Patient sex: M
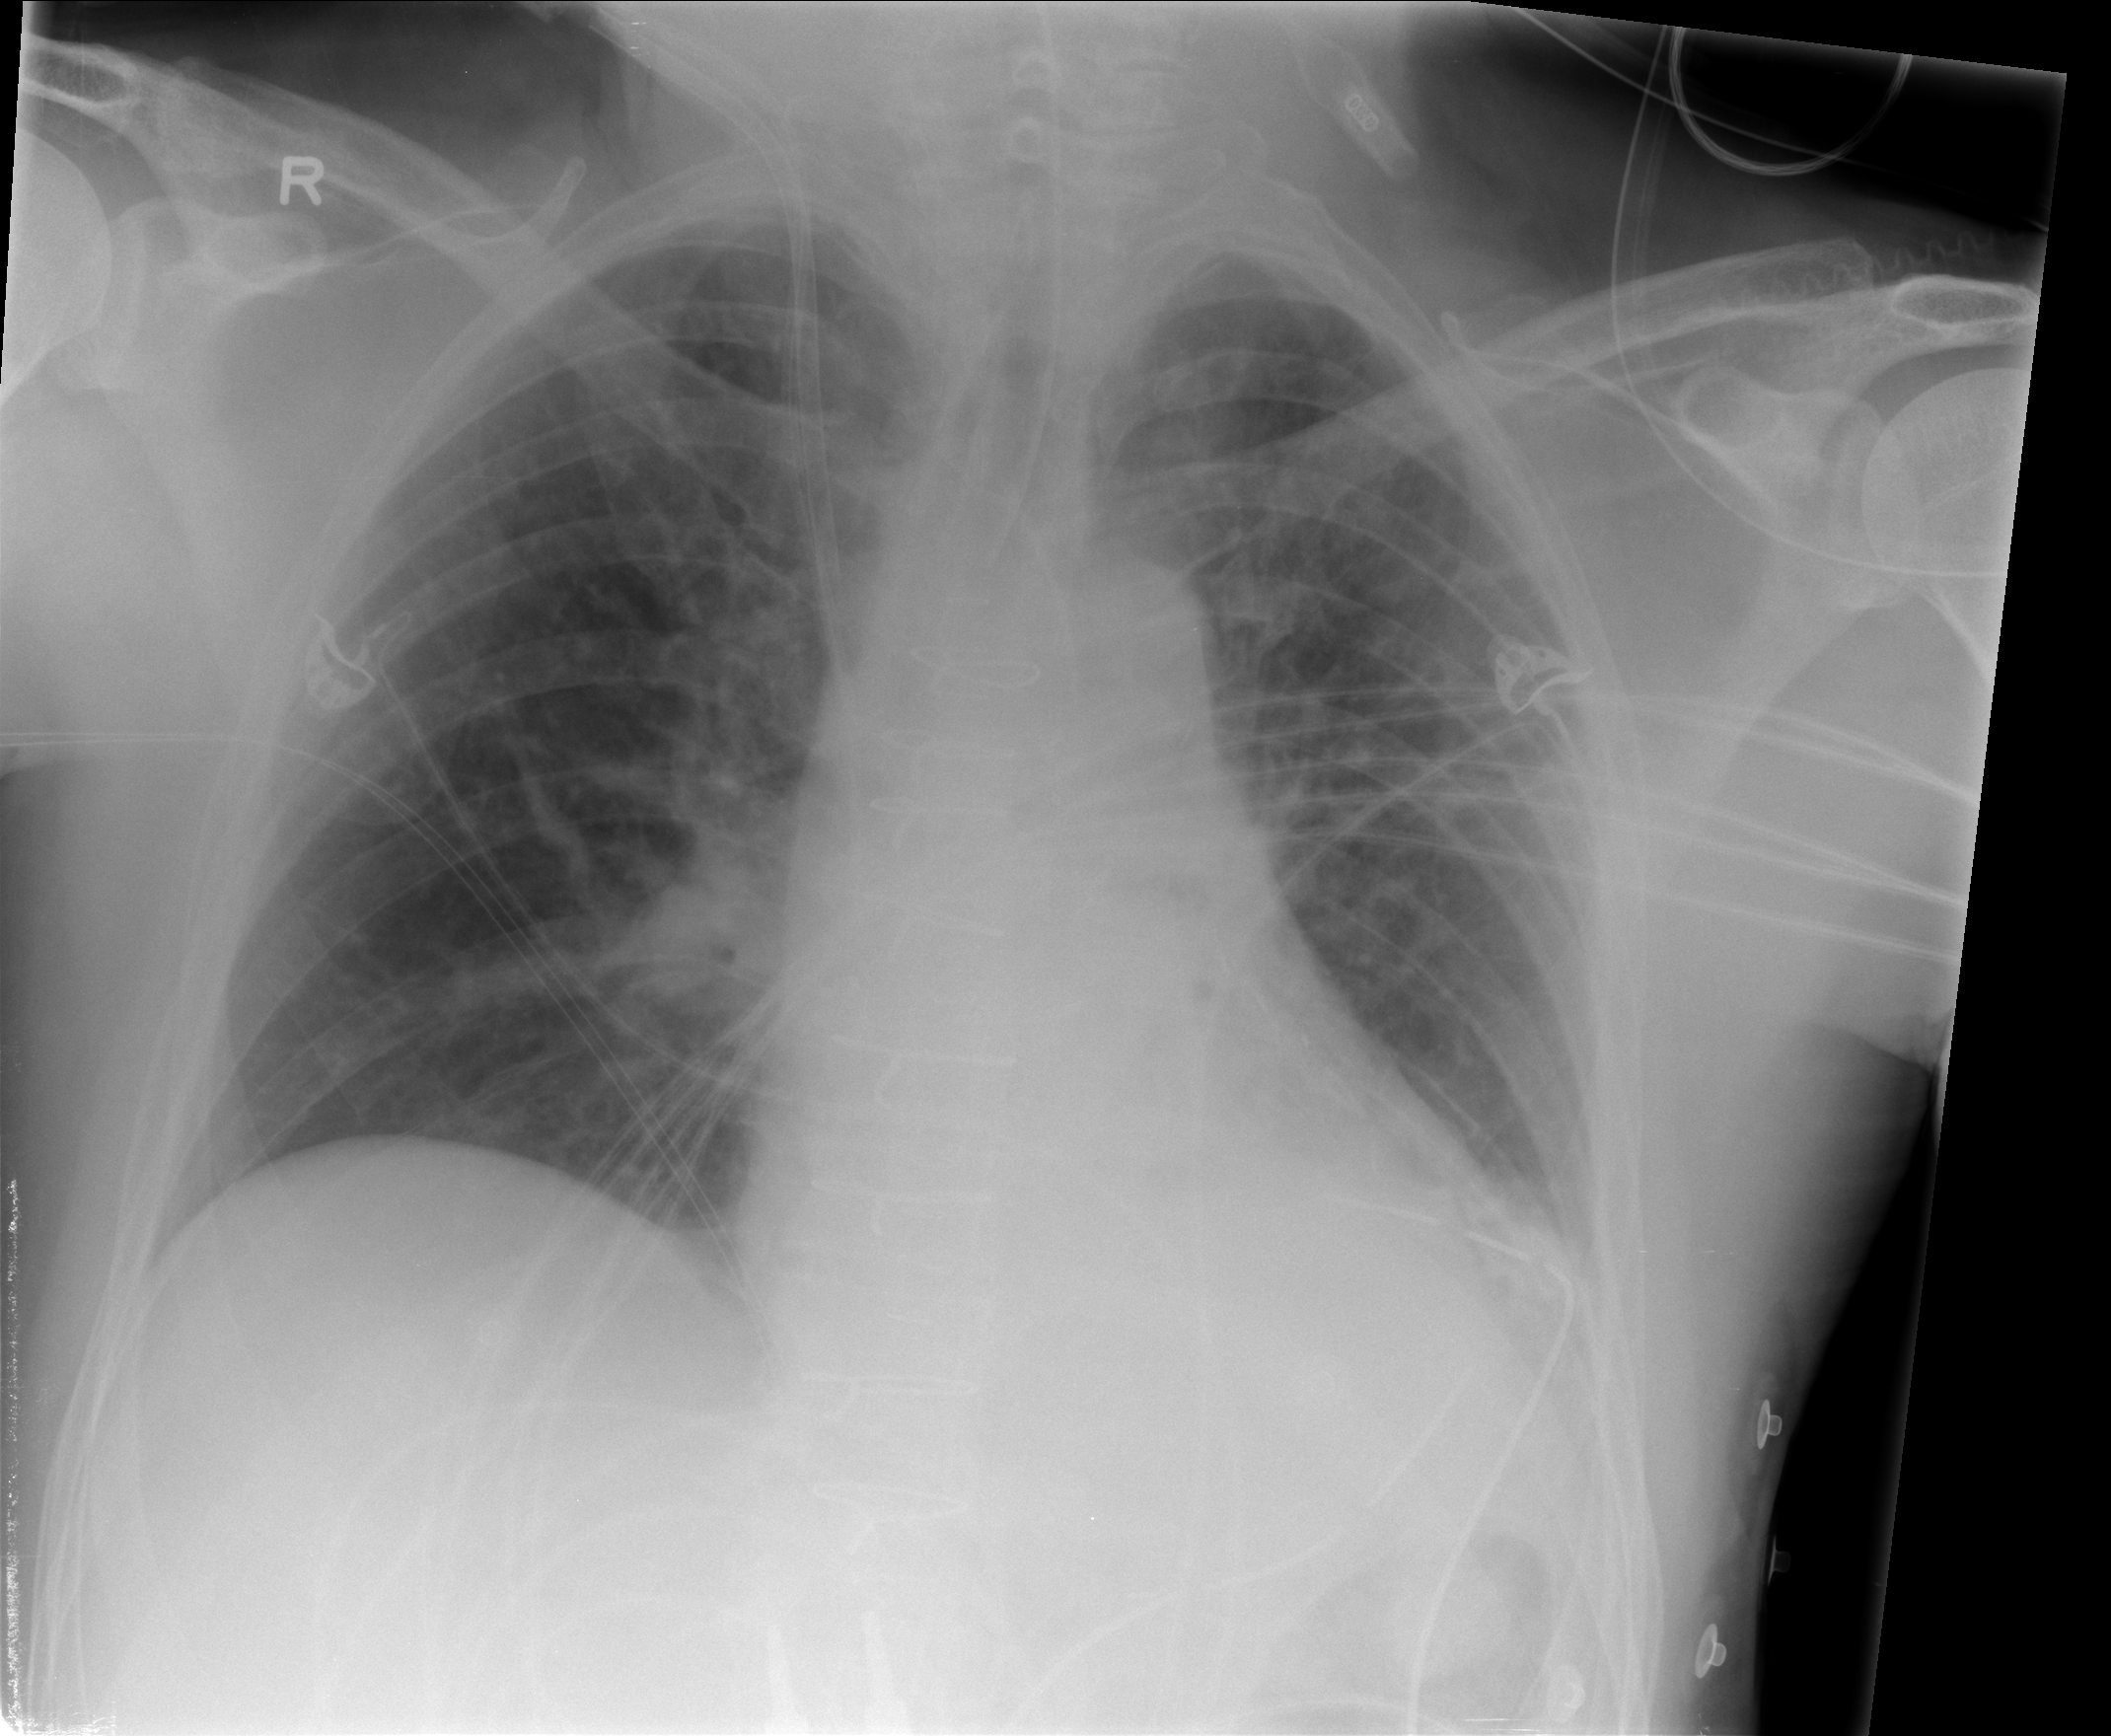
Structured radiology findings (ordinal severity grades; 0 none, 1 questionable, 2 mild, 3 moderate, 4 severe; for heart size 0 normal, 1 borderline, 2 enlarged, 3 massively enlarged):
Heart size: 2
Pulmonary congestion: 2
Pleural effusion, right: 0
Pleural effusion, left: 0
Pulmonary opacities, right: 0
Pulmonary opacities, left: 0
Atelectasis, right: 2
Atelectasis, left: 2